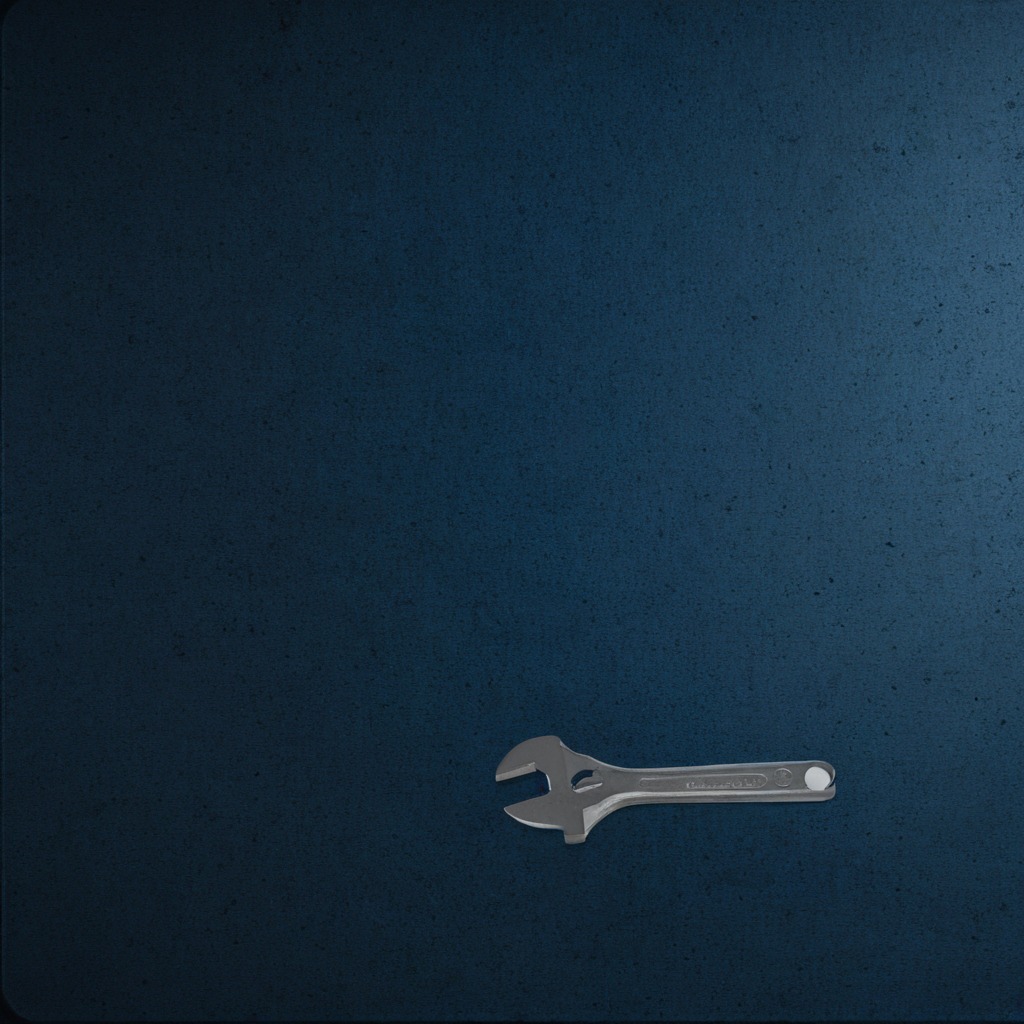
A wrench is lying on a clean granite tabletop covered with a blue rubber mat inside a workshop at night dim ambient light soft shadows worn but beneath the mat